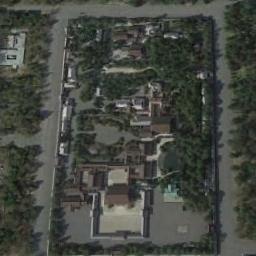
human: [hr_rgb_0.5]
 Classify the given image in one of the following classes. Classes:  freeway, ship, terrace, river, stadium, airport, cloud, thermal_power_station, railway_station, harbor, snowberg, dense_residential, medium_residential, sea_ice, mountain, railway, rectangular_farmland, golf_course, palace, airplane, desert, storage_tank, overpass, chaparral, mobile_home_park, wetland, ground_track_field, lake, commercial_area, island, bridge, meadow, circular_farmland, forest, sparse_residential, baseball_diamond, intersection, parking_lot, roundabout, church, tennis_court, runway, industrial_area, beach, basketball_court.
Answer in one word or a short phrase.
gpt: palace